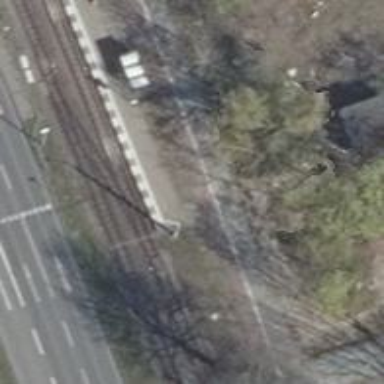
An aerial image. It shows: Tram platform with shelter. This is public transport platform for trams.